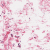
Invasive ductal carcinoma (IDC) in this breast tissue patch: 0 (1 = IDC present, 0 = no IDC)